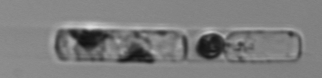
Label: Guinardia_delicatula_TAG_internal_parasite